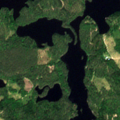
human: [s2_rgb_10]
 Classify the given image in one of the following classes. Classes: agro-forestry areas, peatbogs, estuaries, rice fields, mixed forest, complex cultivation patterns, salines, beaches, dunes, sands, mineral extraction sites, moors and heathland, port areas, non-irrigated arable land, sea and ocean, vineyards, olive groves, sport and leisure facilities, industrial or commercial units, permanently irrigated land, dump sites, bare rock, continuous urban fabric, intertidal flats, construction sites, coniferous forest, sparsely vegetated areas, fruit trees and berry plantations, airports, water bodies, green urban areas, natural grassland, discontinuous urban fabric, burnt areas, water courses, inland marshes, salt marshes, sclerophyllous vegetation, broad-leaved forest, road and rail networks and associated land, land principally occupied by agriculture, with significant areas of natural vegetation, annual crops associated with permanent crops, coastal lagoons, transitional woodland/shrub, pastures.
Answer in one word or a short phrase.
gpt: coniferous forest, mixed forest, water bodies